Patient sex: M
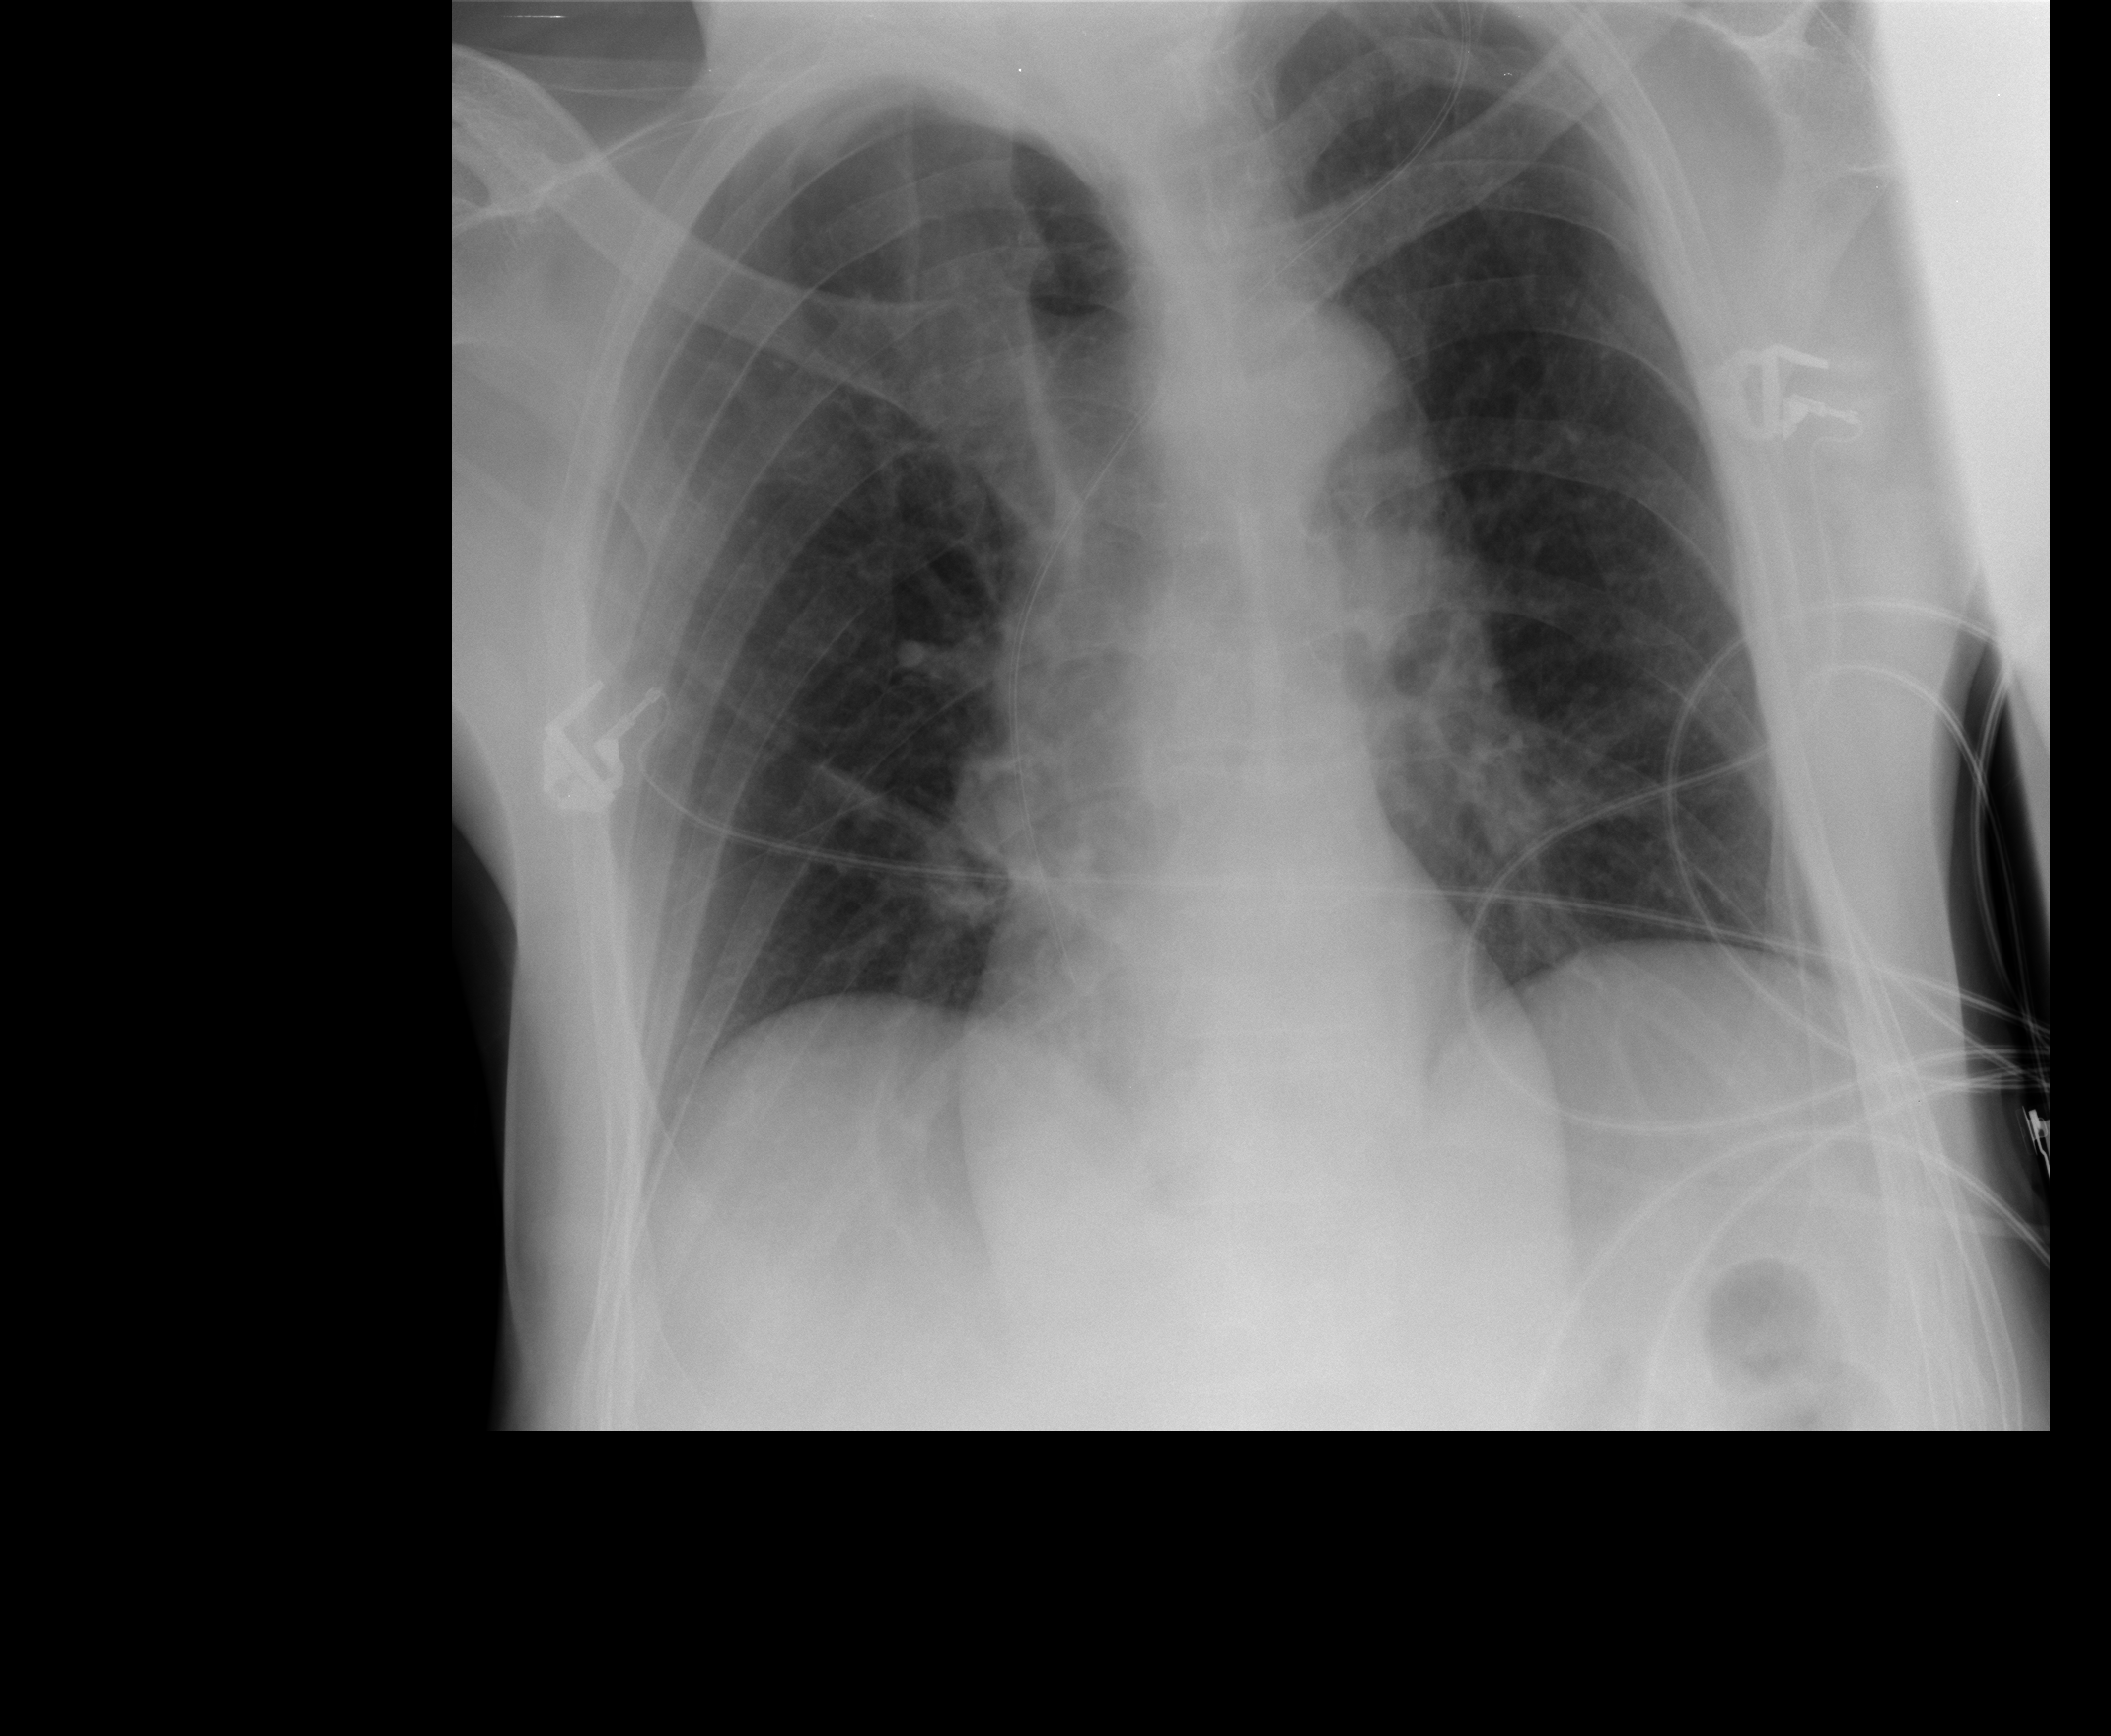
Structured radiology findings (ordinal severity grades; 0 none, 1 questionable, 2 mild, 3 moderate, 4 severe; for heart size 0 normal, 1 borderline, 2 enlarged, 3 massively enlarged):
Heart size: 0
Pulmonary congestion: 0
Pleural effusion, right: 0
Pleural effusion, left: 0
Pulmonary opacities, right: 0
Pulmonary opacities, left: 0
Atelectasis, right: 2
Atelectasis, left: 2